Question: I want to querying In memory data table with 'LINQ' and view the result on a 'DataGridView'
The thing is some time I want to reuse this code('LINQ'),then .because some times column size may be different,so then I want to write one by one LINQ quays for each search criteria.
'''
var filter = (from myrow in rsTable.AsEnumerable()
orderby myrow[0]
where myrow.Field<string>(0).ToLower().Contains(search) || myrow.Field<string>(1).ToLower().Contains(search)
select myrow).ToList().CopyToDataTable();
'''
If there is a method to pass parameter as column names or any method to improve this part as a function or any solution for this part ?
sample Code :
'''
using System;
using System.Collections.Generic;
using System.ComponentModel;
using System.Data;
using System.Data.SqlClient;
using System.Drawing;
using System.Linq;
using System.Text;
using System.Threading.Tasks;
using System.Windows.Forms;
namespace SampleLambdaExp
{
public partial class Form1 : Form
{
public Form1()
{
InitializeComponent();
dataGridView1.DataSource = GetDataTable();
}
private DataTable GetDataTable() {
string str = Properties.Settings.Default.Setting;
SqlConnection con = new SqlConnection();
con.ConnectionString = str;
string query = "SELECT [Description] ,[Type] ,[Category] FROM [AdventureWorks2008R2].[Sales].[SpecialOffer]";
con.Open();
SqlCommand com = new SqlCommand(query,con);
SqlDataAdapter da = new SqlDataAdapter(com);
DataSet ds = new DataSet();
da.Fill(ds);
return ds.Tables[0];
}
private void DetailsFilter(string search)
{
dataGridView1.DataSource = null;
DataTable rsTable = null;
rsTable = GetDataTable();
try
{
var filter = (from myrow in rsTable.AsEnumerable()
orderby myrow[0]
where myrow.Field<string>(0).ToLower().Contains(search) || myrow.Field<string>(1).ToLower().Contains(search)
select myrow).ToList().CopyToDataTable();
if (filter.Rows.Count > 0)
{
dataGridView1.DataSource = filter;
dataGridView1.Columns[0].Visible = false;
}
}
catch(Exception ex)
{
MessageBox.Show(ex.Message);
}
}
private void button1_Click(object sender, EventArgs e)
{
if (textBox1.Text == "" || textBox1.Text == String.Empty) { dataGridView1.DataSource = GetDataTable(); }
else
{
DetailsFilter(textBox1.Text.ToLower());
}
}
}
}
'''

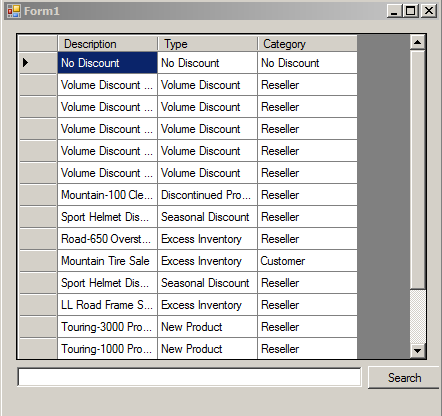
Answer: The easiest way is to stop using LINQ for querying a 'DataTable' and start using a <URL>.
Then simply bind the 'DataView' to your 'DataGridView'. This also has the advantage that you don't need to create an entire new 'DataTable' everytime the filter condition changes.
So your code could look like:
'''
public partial class Form1 : Form
{
readonly DataTable _data;
public Form1()
{
InitializeComponent();
// querying a database in a ctor is bad IMHO, but that's just example code
// keep a reference to the data once loaded
_data = GetDataTable();
// bind the gridview to the default DataView instead of the DataTable
dataGridView1.DataSource = _data.DefaultView;
}
private DataTable GetDataTable() {
...
}
private void DetailsFilter(string search, IEnumerable<string> columnNames)
{
// create the filter with AND and LIKE
var filterString = String.Join(" AND ", columnNames.Select(c => String.Format("{0} LIKE '%{1}%'", c, search)));
_data.DefaultView.RowFilter = filterString;
// since the grid is bound the DataView, you immediately see the result
}
private void button1_Click(object sender, EventArgs e)
{
if (textBox1.Text == "" || textBox1.Text == String.Empty)
{
_data.DefaultView.RowFilter = String.Emtpy;
}
else
{
// note how we can pass column names
DetailsFilter(textBox1.Text.ToLower(), new []{"Description", "Category"});
}
}
}
'''
Note how it's shorter and avoids querying the database multiple times.
As for sorting, simply the the <URL>.